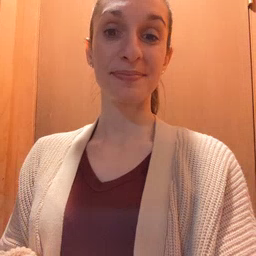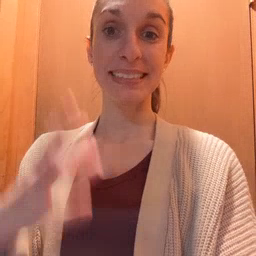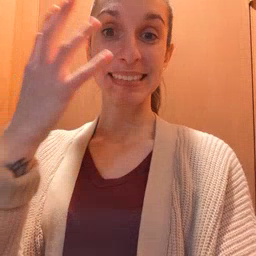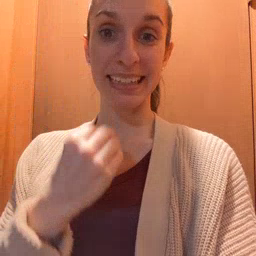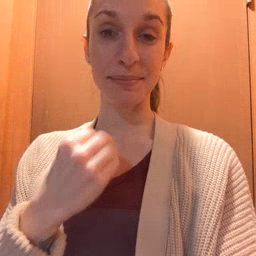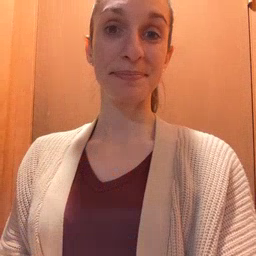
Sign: sleep